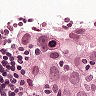
Metastatic tissue present: yes